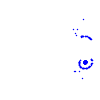
Particle: pion